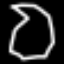
Label: octagon